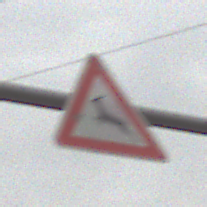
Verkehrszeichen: WildwechselRechts
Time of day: MorningAfternoon
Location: Outdoor (Nature)
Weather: Overcast
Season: NotSpecified
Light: Natural